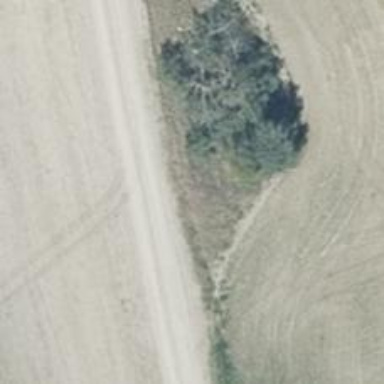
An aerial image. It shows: Hunting stand.